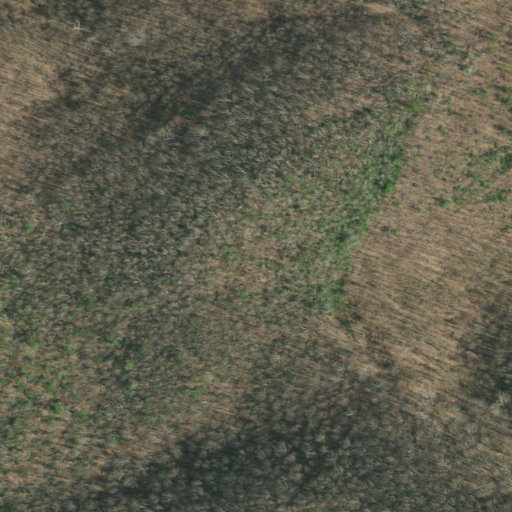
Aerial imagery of mountain in Tennessee named Swanagan Mountain containing deciduous forest, mixed forest, grassland, and evergreen forest